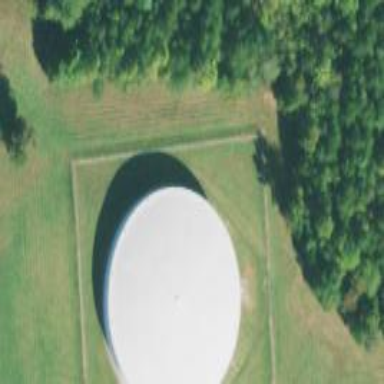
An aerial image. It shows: Storage tank which is man-made.